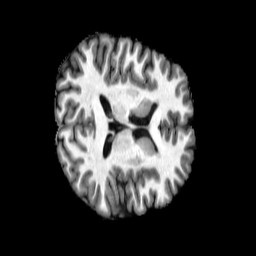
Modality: T1w
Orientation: axial
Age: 22
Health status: healthy
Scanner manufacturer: philips
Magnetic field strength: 3 T
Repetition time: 0.007818 s
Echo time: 0.00359 s